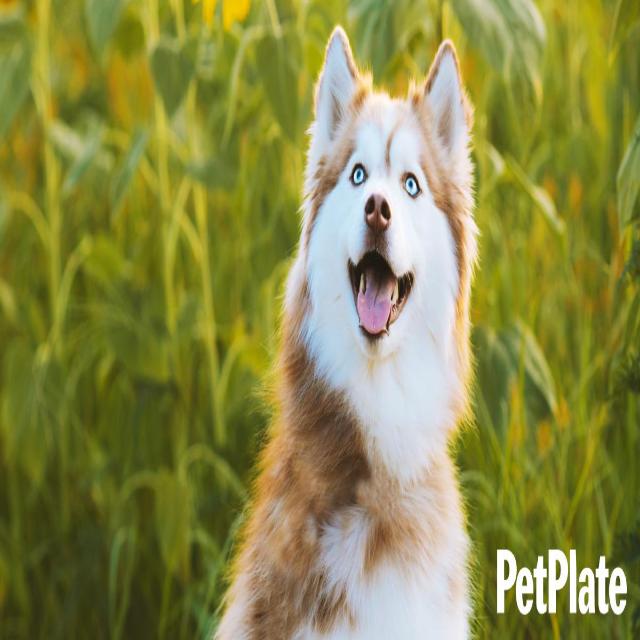
Healthy canine skin — no visible lesions, inflammation, or abnormalities. The skin and coat appear normal.